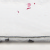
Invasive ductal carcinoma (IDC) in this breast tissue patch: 0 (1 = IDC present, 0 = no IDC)